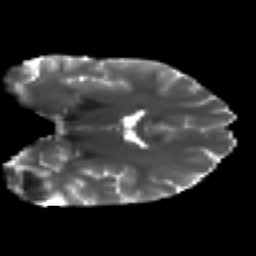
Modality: T2w
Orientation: coronal
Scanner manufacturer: ge
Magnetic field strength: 3 T
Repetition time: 7.98 s
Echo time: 0.0701 s